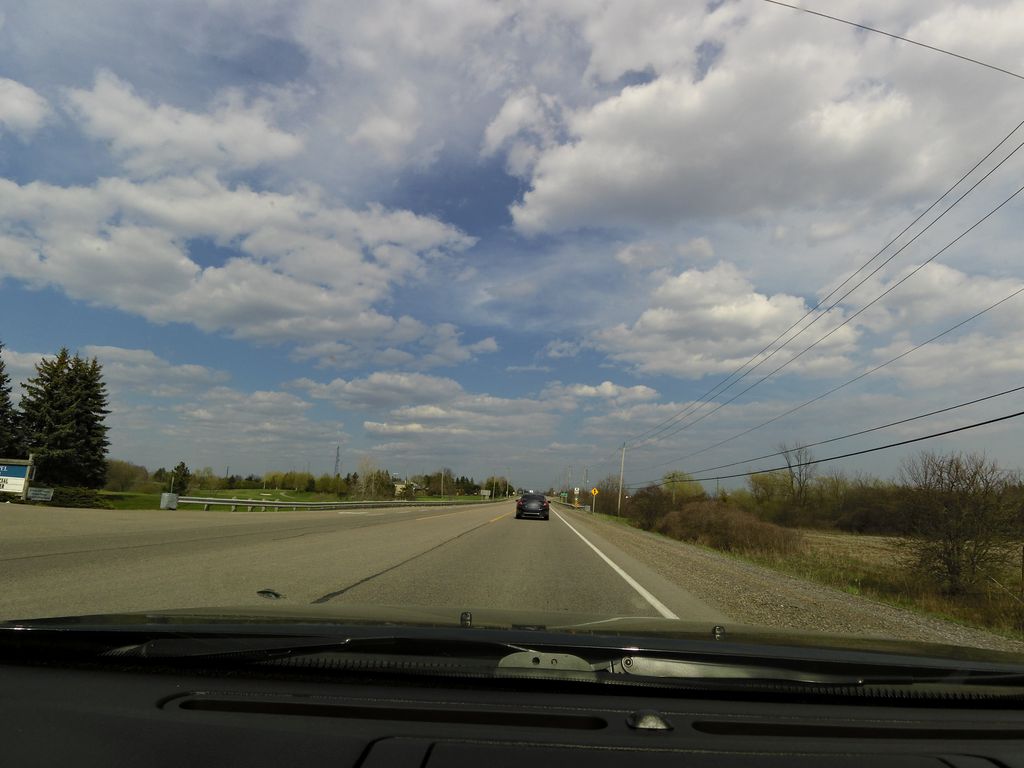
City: hamilton